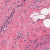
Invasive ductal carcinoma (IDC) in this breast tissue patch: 0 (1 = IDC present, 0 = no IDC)